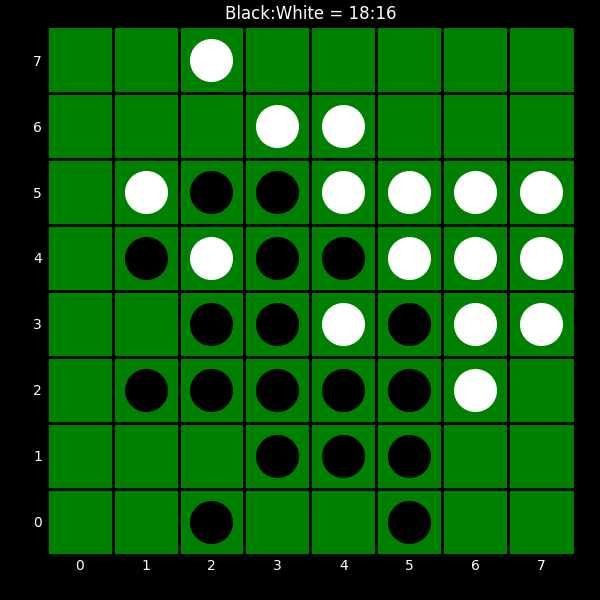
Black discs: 18
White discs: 16